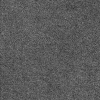
Atmospheric dust classification: dusty